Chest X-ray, PA view. Patient: 65 years old, sex F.
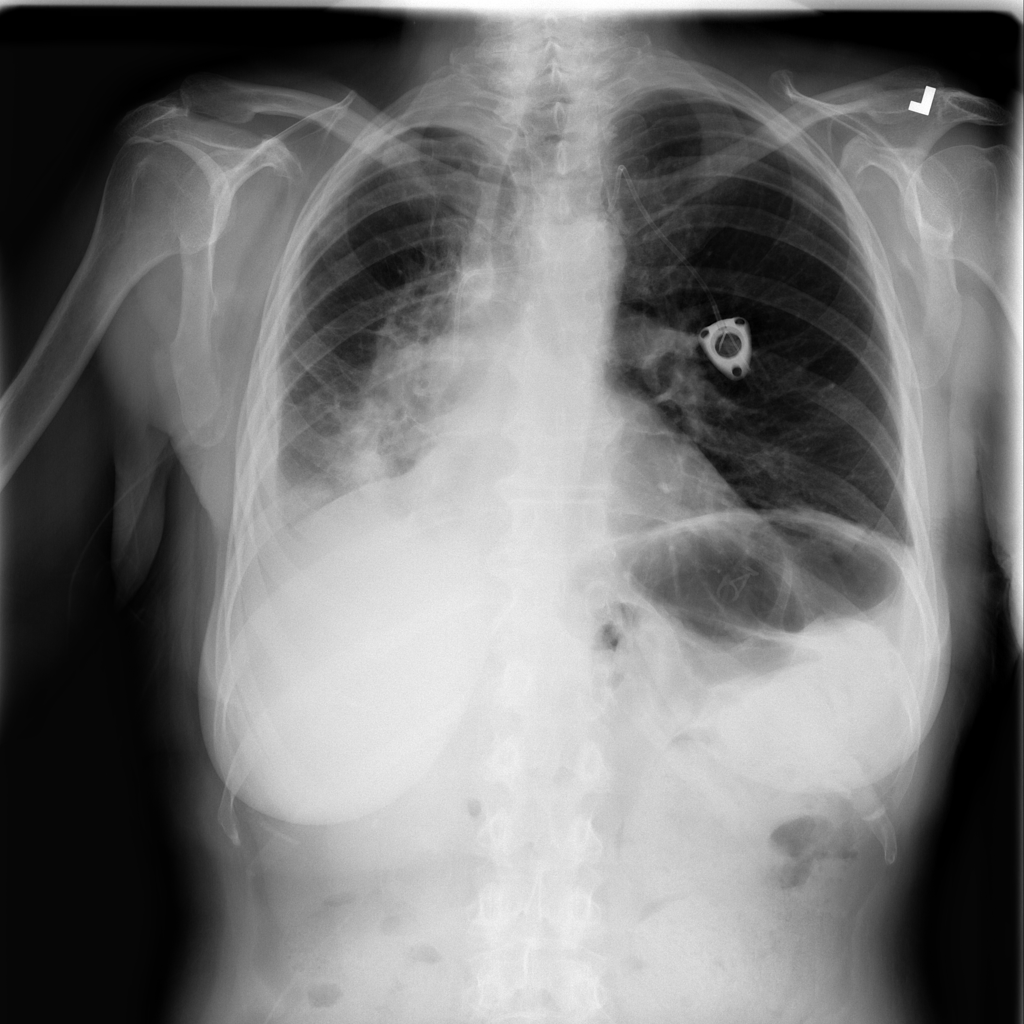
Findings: Consolidation, Infiltration, Pleural_Thickening